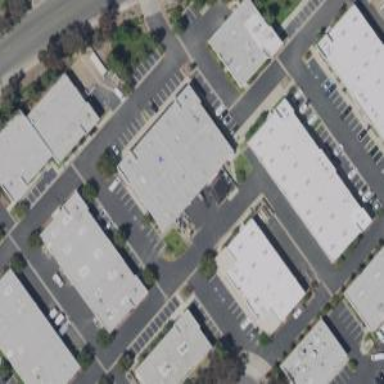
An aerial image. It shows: Building that houses fitness center.